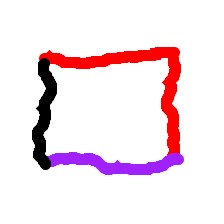
Shape: rectangle